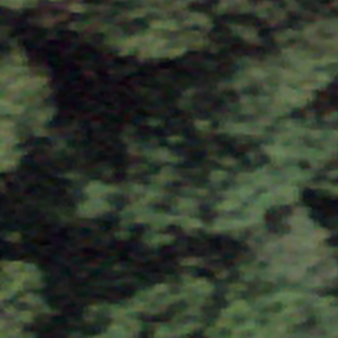
Label: other